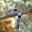
Label: 7